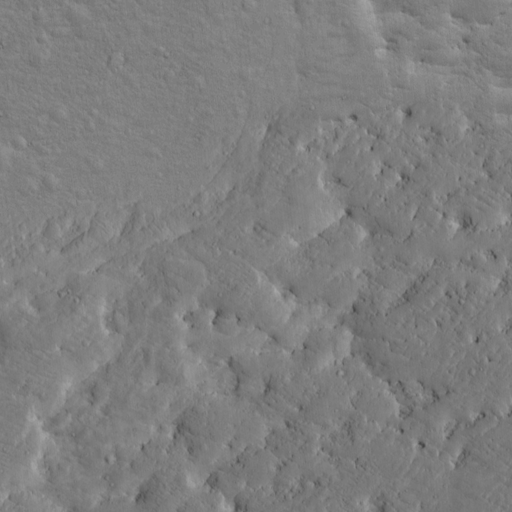
Classes present: Background